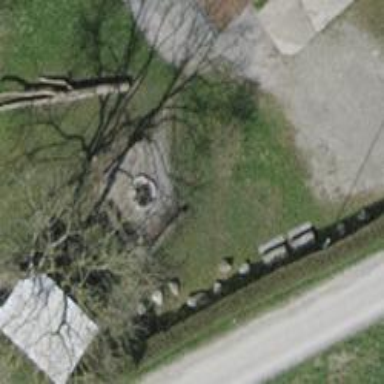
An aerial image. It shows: BBQ amenity.